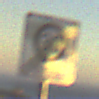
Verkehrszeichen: EndeZone30
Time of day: SunriseSunset
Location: Outdoor (RoadRail)
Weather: PartlyCloudy
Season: NotSpecified
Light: Natural